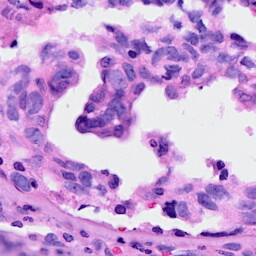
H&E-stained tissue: Breast